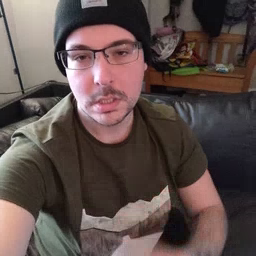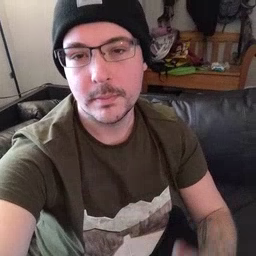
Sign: garbage